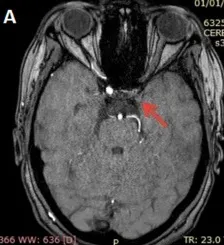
Cerebral MRI: 3D TOF MRA sequence:. Absence of flow at the level of the left internal carotid artery at the level of its intra-cavernous.
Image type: radiology (mri)